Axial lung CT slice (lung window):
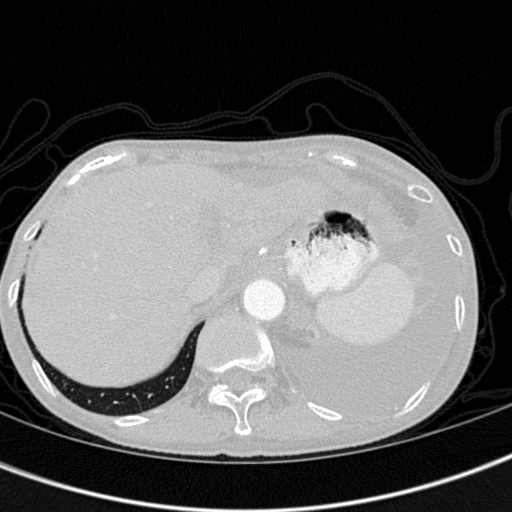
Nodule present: no